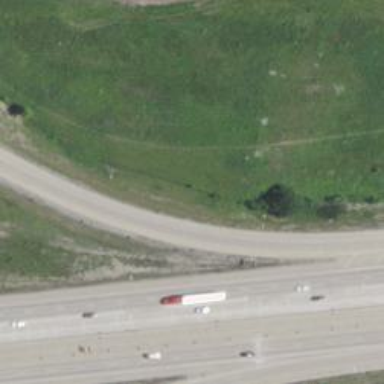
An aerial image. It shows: Offramp on motorway link.